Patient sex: F
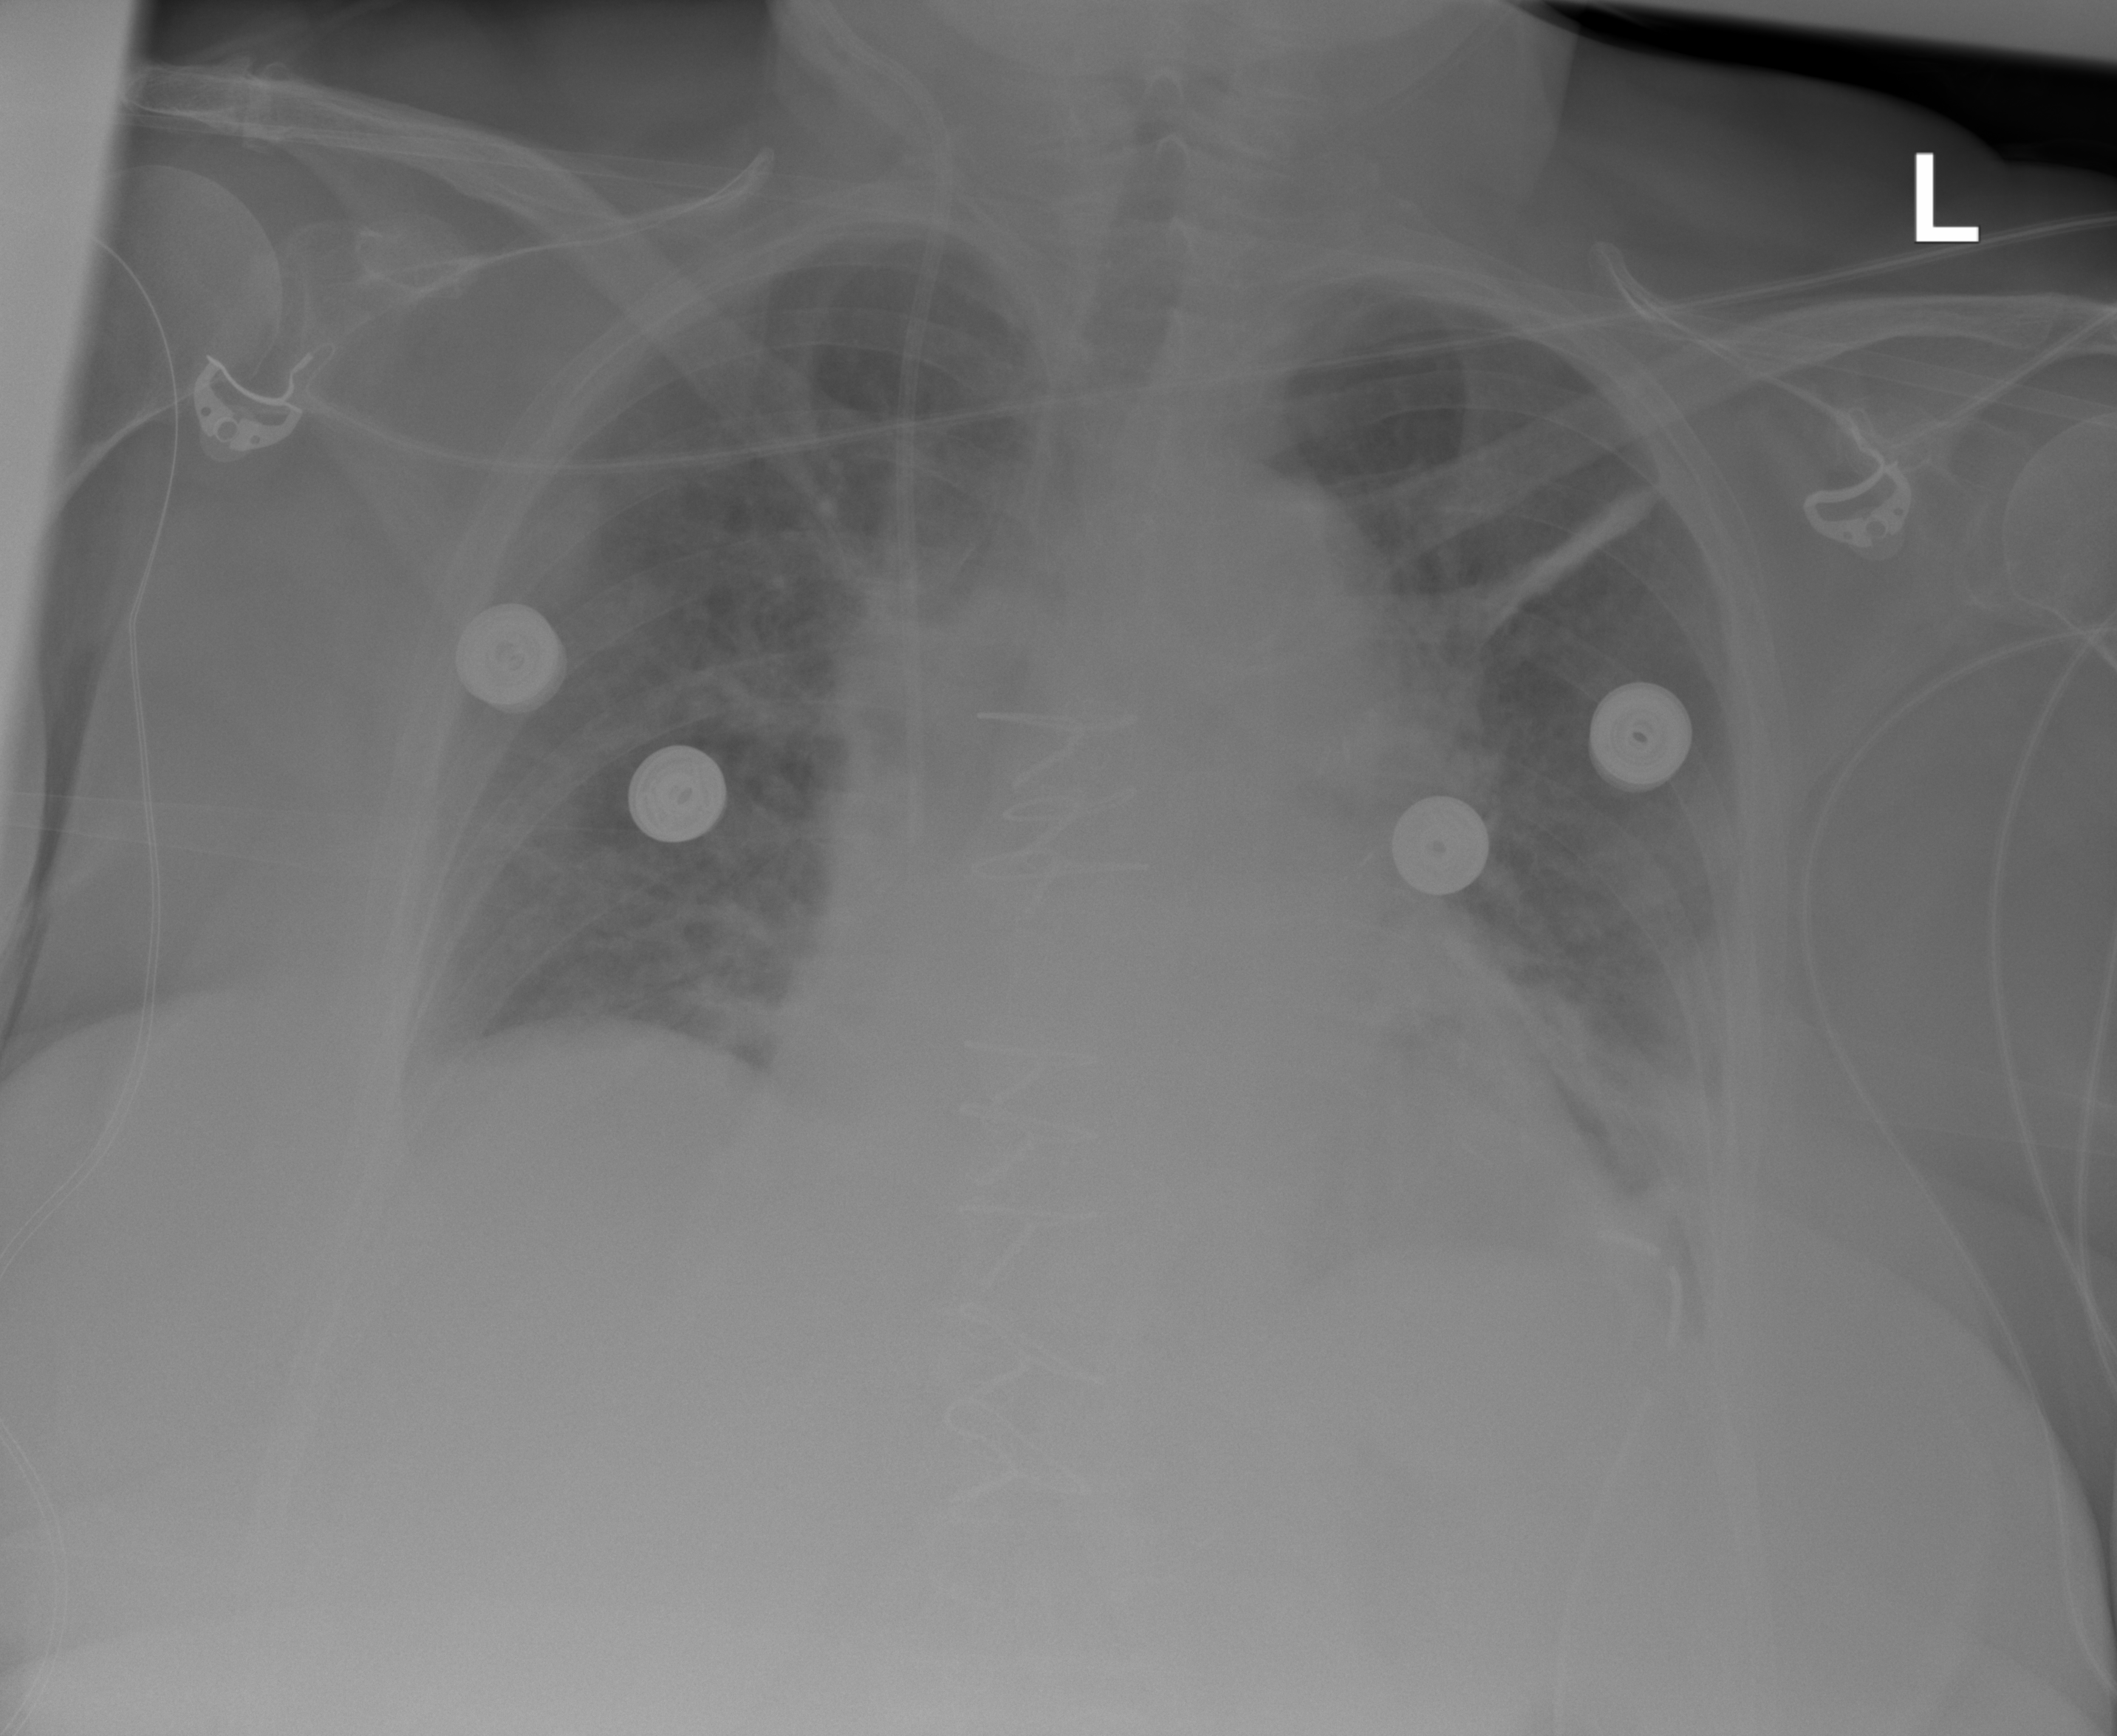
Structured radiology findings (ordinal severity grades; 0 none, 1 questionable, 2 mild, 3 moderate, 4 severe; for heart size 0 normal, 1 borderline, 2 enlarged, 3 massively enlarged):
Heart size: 2
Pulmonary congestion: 2
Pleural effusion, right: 2
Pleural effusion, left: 2
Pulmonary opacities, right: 2
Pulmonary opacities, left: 2
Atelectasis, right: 0
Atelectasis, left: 2